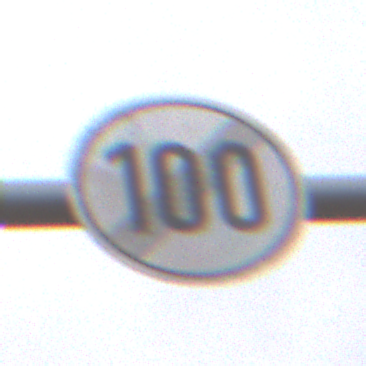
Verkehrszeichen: EndeGeschwindigkeit100
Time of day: Midday
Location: Outdoor (RoadRail)
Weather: Overcast
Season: NotSpecified
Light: Natural